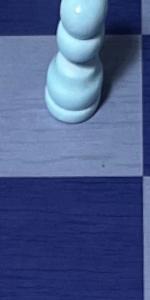
Label: Empty